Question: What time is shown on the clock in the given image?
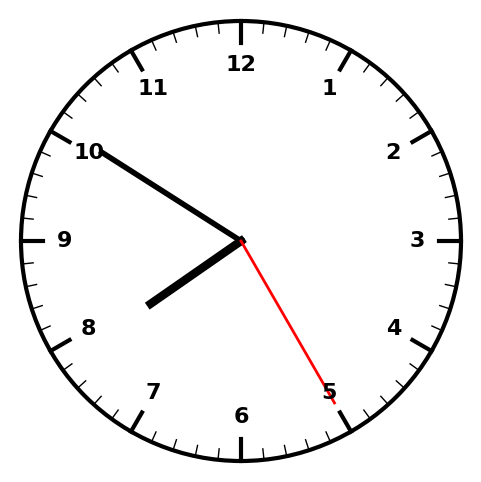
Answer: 07:50:25